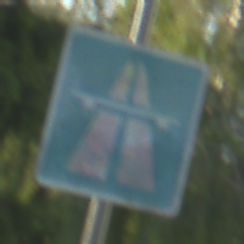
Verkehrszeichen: Autobahn
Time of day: SunriseSunset
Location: Outdoor (Suburban)
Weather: PartlyCloudy
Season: NotSpecified
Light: Natural